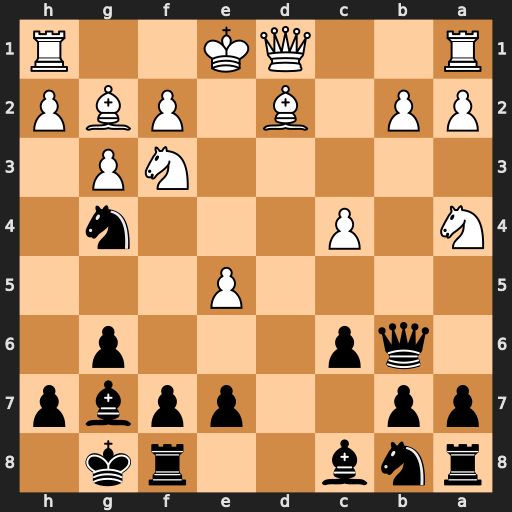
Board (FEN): rnb2rk1/pp2ppbp/1qp3p1/4P3/N1P3n1/5NP1/PP1B1PBP/R2QK2R
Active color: b
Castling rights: KQ
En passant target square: -
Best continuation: Qxf2#